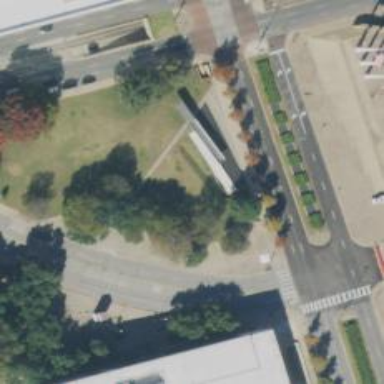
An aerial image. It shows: Memorial site with historic significance.